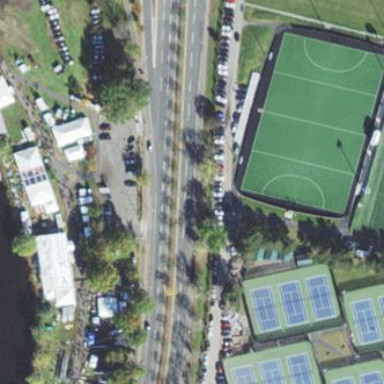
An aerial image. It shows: Artificial turf field hockey pitch.